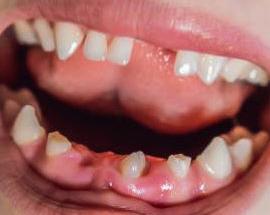
Condition: hypodontia